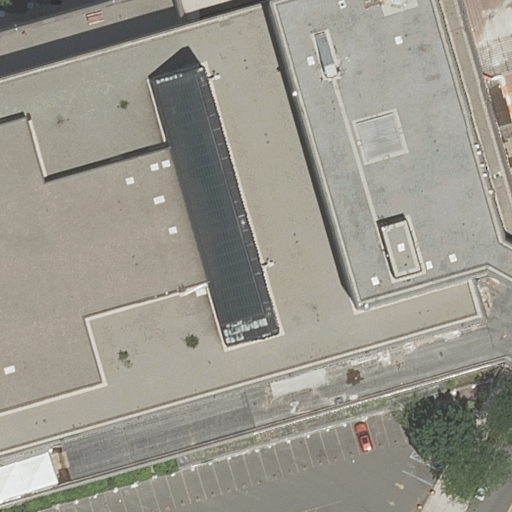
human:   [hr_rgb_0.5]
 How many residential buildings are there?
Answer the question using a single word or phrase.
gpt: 1

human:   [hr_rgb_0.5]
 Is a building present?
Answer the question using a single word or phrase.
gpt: yes

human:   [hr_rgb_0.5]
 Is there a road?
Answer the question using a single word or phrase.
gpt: yes

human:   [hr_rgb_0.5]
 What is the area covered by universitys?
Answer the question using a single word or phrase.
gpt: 29m2

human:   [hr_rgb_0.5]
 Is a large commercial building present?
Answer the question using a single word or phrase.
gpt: no

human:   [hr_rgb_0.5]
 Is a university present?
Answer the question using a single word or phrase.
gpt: yes

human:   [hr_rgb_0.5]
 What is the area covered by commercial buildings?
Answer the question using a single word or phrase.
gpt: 0m2

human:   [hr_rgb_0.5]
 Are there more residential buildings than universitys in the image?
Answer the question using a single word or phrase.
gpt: no

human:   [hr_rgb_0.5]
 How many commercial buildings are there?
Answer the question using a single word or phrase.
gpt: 0

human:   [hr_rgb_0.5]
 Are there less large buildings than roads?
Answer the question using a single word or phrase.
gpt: yes

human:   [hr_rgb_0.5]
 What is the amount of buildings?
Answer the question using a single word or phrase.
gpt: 1

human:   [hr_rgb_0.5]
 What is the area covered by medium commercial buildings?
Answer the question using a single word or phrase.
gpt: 0m2

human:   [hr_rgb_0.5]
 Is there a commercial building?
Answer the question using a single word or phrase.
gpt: no

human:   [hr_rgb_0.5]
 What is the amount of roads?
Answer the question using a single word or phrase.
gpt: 3

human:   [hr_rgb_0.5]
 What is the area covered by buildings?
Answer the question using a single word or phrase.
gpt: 1659m2

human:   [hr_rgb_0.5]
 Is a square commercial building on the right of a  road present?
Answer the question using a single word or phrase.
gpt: no

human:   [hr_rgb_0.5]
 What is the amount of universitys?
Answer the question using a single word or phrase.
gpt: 1

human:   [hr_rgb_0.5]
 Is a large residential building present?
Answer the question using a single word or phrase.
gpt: yes

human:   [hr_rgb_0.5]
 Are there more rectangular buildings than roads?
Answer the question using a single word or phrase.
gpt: no

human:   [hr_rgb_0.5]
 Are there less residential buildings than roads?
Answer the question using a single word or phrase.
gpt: yes

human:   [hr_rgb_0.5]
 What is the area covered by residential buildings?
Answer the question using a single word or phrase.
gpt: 1659m2

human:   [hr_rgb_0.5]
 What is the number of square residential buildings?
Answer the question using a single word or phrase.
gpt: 0

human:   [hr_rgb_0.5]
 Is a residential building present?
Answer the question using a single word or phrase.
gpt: yes

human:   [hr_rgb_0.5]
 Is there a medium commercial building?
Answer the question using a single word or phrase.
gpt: no

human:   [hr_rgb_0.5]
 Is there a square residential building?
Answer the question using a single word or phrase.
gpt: no

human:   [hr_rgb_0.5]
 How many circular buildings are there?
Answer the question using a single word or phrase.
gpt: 0

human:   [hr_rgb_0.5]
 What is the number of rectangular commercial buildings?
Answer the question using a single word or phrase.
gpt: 0

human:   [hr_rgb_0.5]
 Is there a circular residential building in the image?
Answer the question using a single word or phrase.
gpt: no

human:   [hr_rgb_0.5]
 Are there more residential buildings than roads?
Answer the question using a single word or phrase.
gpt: no

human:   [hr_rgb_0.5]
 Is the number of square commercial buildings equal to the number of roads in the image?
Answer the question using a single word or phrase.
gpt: no

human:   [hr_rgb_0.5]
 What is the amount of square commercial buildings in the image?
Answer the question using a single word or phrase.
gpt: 0

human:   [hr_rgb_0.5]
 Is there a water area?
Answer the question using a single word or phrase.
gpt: no

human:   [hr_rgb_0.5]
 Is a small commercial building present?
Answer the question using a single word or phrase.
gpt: no

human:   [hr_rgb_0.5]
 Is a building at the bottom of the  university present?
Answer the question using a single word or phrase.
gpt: yes

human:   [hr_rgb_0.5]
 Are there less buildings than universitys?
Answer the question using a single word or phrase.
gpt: no

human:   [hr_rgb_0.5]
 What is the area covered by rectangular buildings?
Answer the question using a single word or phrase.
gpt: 0m2

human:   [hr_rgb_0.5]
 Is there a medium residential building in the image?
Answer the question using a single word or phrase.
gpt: no

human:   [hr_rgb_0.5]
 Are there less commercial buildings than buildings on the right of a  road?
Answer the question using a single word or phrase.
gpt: yes

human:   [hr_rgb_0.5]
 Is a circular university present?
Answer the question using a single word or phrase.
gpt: no

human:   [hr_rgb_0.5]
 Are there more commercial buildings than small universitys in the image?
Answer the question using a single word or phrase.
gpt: no

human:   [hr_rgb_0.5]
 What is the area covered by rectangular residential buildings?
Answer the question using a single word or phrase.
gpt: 0m2

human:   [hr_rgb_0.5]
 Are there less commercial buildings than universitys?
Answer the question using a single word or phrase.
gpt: yes

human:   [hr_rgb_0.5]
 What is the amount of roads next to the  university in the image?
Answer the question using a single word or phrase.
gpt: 3

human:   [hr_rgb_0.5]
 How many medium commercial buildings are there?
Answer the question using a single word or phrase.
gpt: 0

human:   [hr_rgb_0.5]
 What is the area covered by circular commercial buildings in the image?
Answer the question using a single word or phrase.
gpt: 0m2

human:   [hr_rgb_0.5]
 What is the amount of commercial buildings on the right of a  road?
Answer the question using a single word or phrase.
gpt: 0

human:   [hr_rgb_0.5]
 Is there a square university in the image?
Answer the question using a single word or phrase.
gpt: no

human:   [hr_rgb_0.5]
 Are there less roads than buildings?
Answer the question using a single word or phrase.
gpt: no

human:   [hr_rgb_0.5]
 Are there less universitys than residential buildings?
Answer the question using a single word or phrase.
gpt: no

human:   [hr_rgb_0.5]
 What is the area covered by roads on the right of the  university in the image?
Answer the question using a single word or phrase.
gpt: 0m2

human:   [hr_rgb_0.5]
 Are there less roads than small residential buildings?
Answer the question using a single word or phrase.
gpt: no

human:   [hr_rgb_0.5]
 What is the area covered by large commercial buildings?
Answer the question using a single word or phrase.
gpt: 0m2

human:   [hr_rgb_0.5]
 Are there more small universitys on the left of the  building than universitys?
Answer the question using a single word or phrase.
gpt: no

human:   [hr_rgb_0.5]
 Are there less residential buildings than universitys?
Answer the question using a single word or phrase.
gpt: no

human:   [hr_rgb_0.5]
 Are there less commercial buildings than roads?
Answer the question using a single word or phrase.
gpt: yes

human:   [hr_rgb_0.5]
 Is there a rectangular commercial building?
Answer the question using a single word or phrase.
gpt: no

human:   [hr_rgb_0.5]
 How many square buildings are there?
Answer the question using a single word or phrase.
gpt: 0

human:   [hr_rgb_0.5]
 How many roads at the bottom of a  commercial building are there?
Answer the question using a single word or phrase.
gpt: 0

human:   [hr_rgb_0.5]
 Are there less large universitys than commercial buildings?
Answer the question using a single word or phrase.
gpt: no

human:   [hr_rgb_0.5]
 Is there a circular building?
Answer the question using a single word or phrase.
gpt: no

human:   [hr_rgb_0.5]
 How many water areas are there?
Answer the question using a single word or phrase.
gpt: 0

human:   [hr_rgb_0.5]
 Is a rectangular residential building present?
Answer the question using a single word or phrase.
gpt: no

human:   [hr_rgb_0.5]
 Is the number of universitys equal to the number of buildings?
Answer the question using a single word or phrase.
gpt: yes

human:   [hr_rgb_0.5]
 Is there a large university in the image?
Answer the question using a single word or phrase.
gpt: no